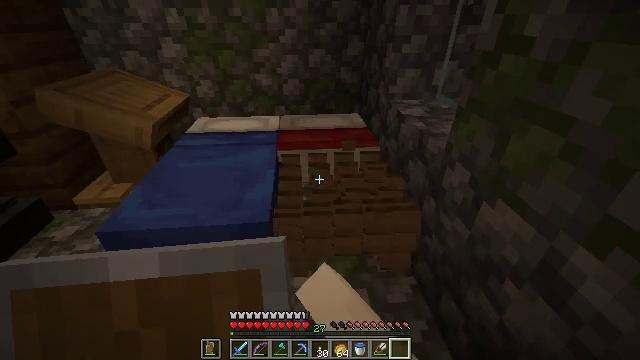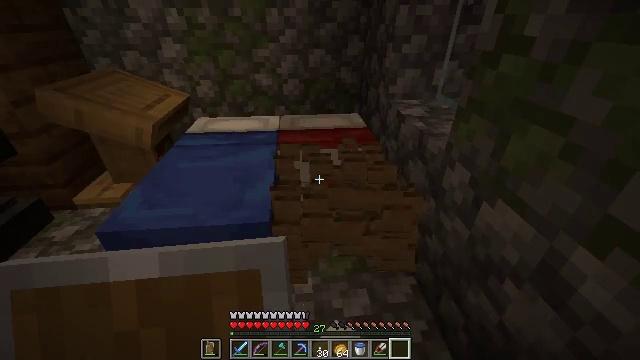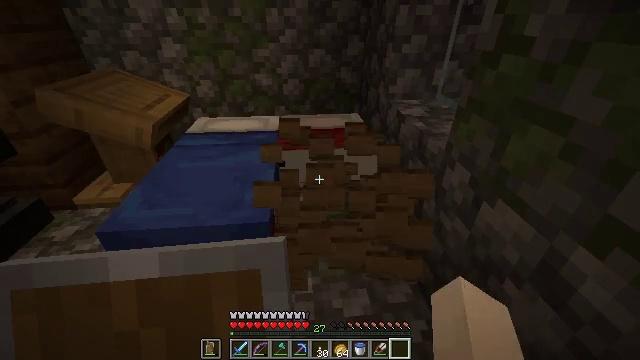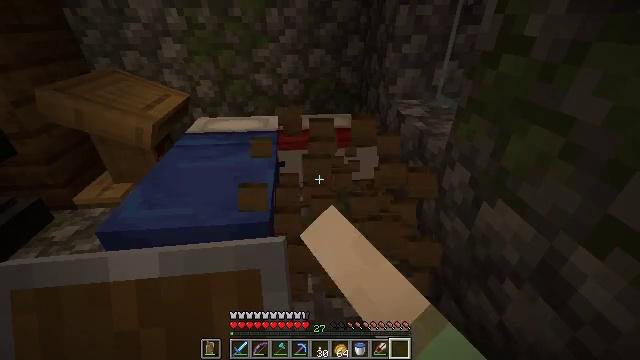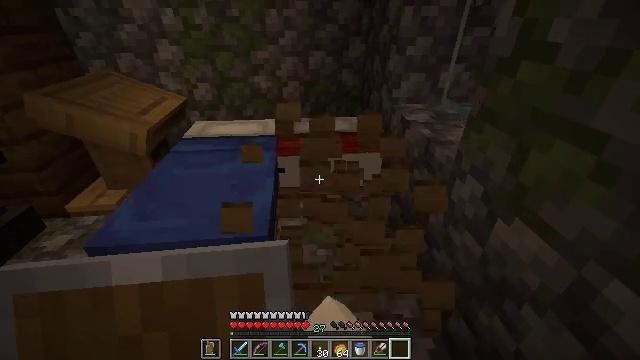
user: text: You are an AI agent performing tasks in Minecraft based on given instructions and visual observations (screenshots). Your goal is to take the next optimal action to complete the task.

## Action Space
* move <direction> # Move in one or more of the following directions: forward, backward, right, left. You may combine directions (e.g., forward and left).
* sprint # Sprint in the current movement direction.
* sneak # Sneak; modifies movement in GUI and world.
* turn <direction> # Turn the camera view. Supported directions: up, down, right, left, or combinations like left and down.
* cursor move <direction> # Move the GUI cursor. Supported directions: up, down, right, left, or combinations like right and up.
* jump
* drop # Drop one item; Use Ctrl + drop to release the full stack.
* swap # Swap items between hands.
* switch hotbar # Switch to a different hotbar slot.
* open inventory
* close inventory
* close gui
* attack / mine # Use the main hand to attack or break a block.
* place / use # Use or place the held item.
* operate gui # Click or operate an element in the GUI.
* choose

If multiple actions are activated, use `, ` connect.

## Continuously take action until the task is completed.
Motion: motion action
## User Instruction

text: Break the red bed to move it.
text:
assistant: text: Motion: attack / mine
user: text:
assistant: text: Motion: attack / mine
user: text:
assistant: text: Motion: attack / mine
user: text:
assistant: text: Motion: move forward, attack / mine
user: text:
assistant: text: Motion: attack / mine